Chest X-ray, PA view. Patient: 23 years old, sex M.
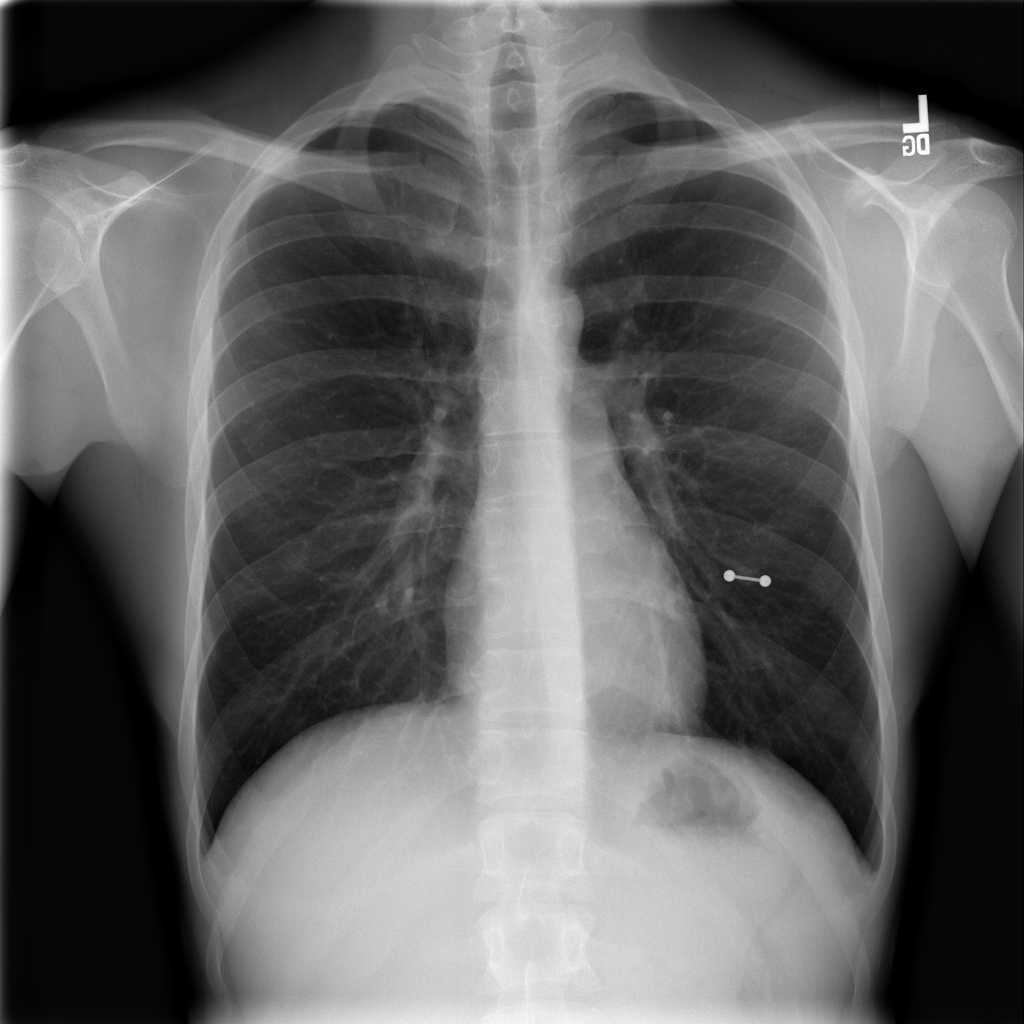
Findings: No Finding